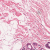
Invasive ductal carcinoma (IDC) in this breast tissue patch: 0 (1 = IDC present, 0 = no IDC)